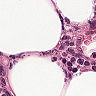
Metastatic tissue present: no